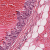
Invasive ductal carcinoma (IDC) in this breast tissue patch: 0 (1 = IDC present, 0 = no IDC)